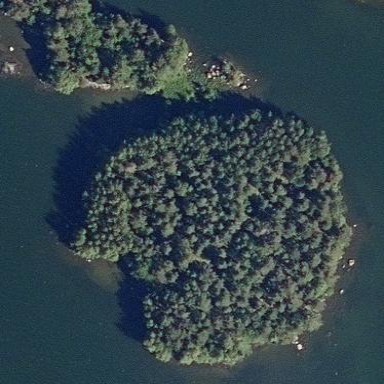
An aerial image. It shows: Islet.